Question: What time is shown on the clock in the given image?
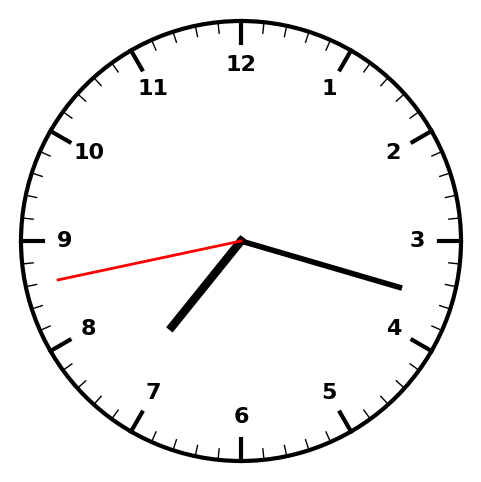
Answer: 07:17:43